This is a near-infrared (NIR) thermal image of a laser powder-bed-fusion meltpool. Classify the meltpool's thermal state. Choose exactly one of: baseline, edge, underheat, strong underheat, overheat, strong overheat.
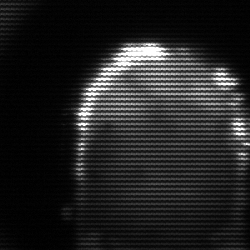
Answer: baseline